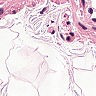
Metastatic tissue present: no